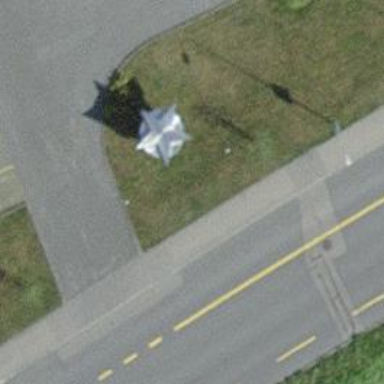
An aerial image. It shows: Bus stop with platform for public transport.